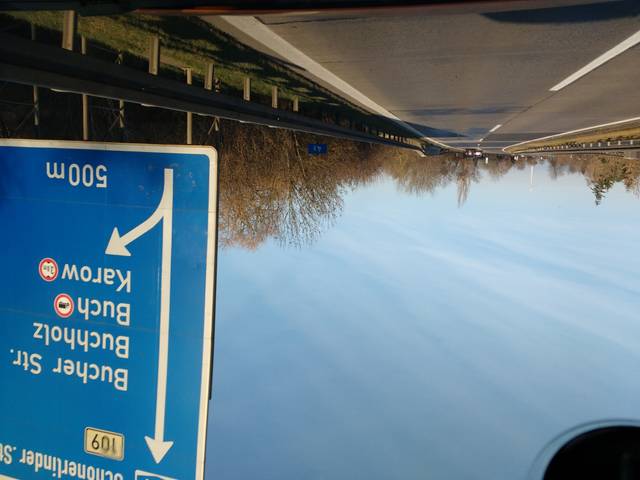
Region: Germany
Coordinates: 52.607, 13.449